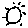
Label: sun